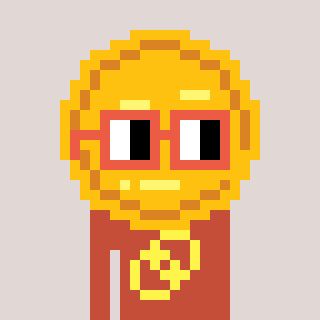
a pixel art character with square orange glasses, a medal-shaped head and a rust-colored body on a warm background